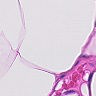
Metastatic tissue present: no